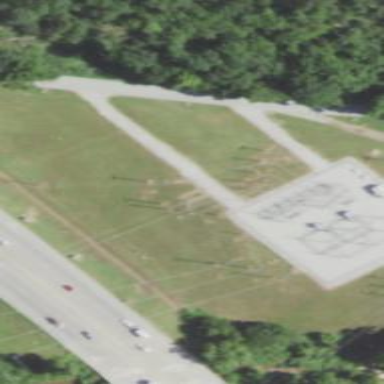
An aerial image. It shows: Power substation.